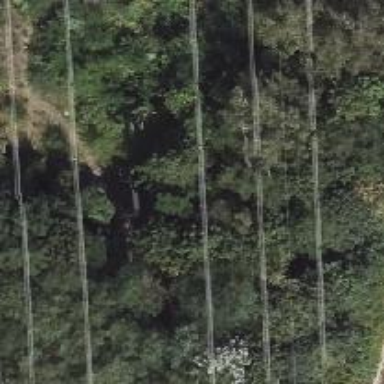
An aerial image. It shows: Abandoned railway with historical significance.